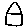
Label: house